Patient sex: M
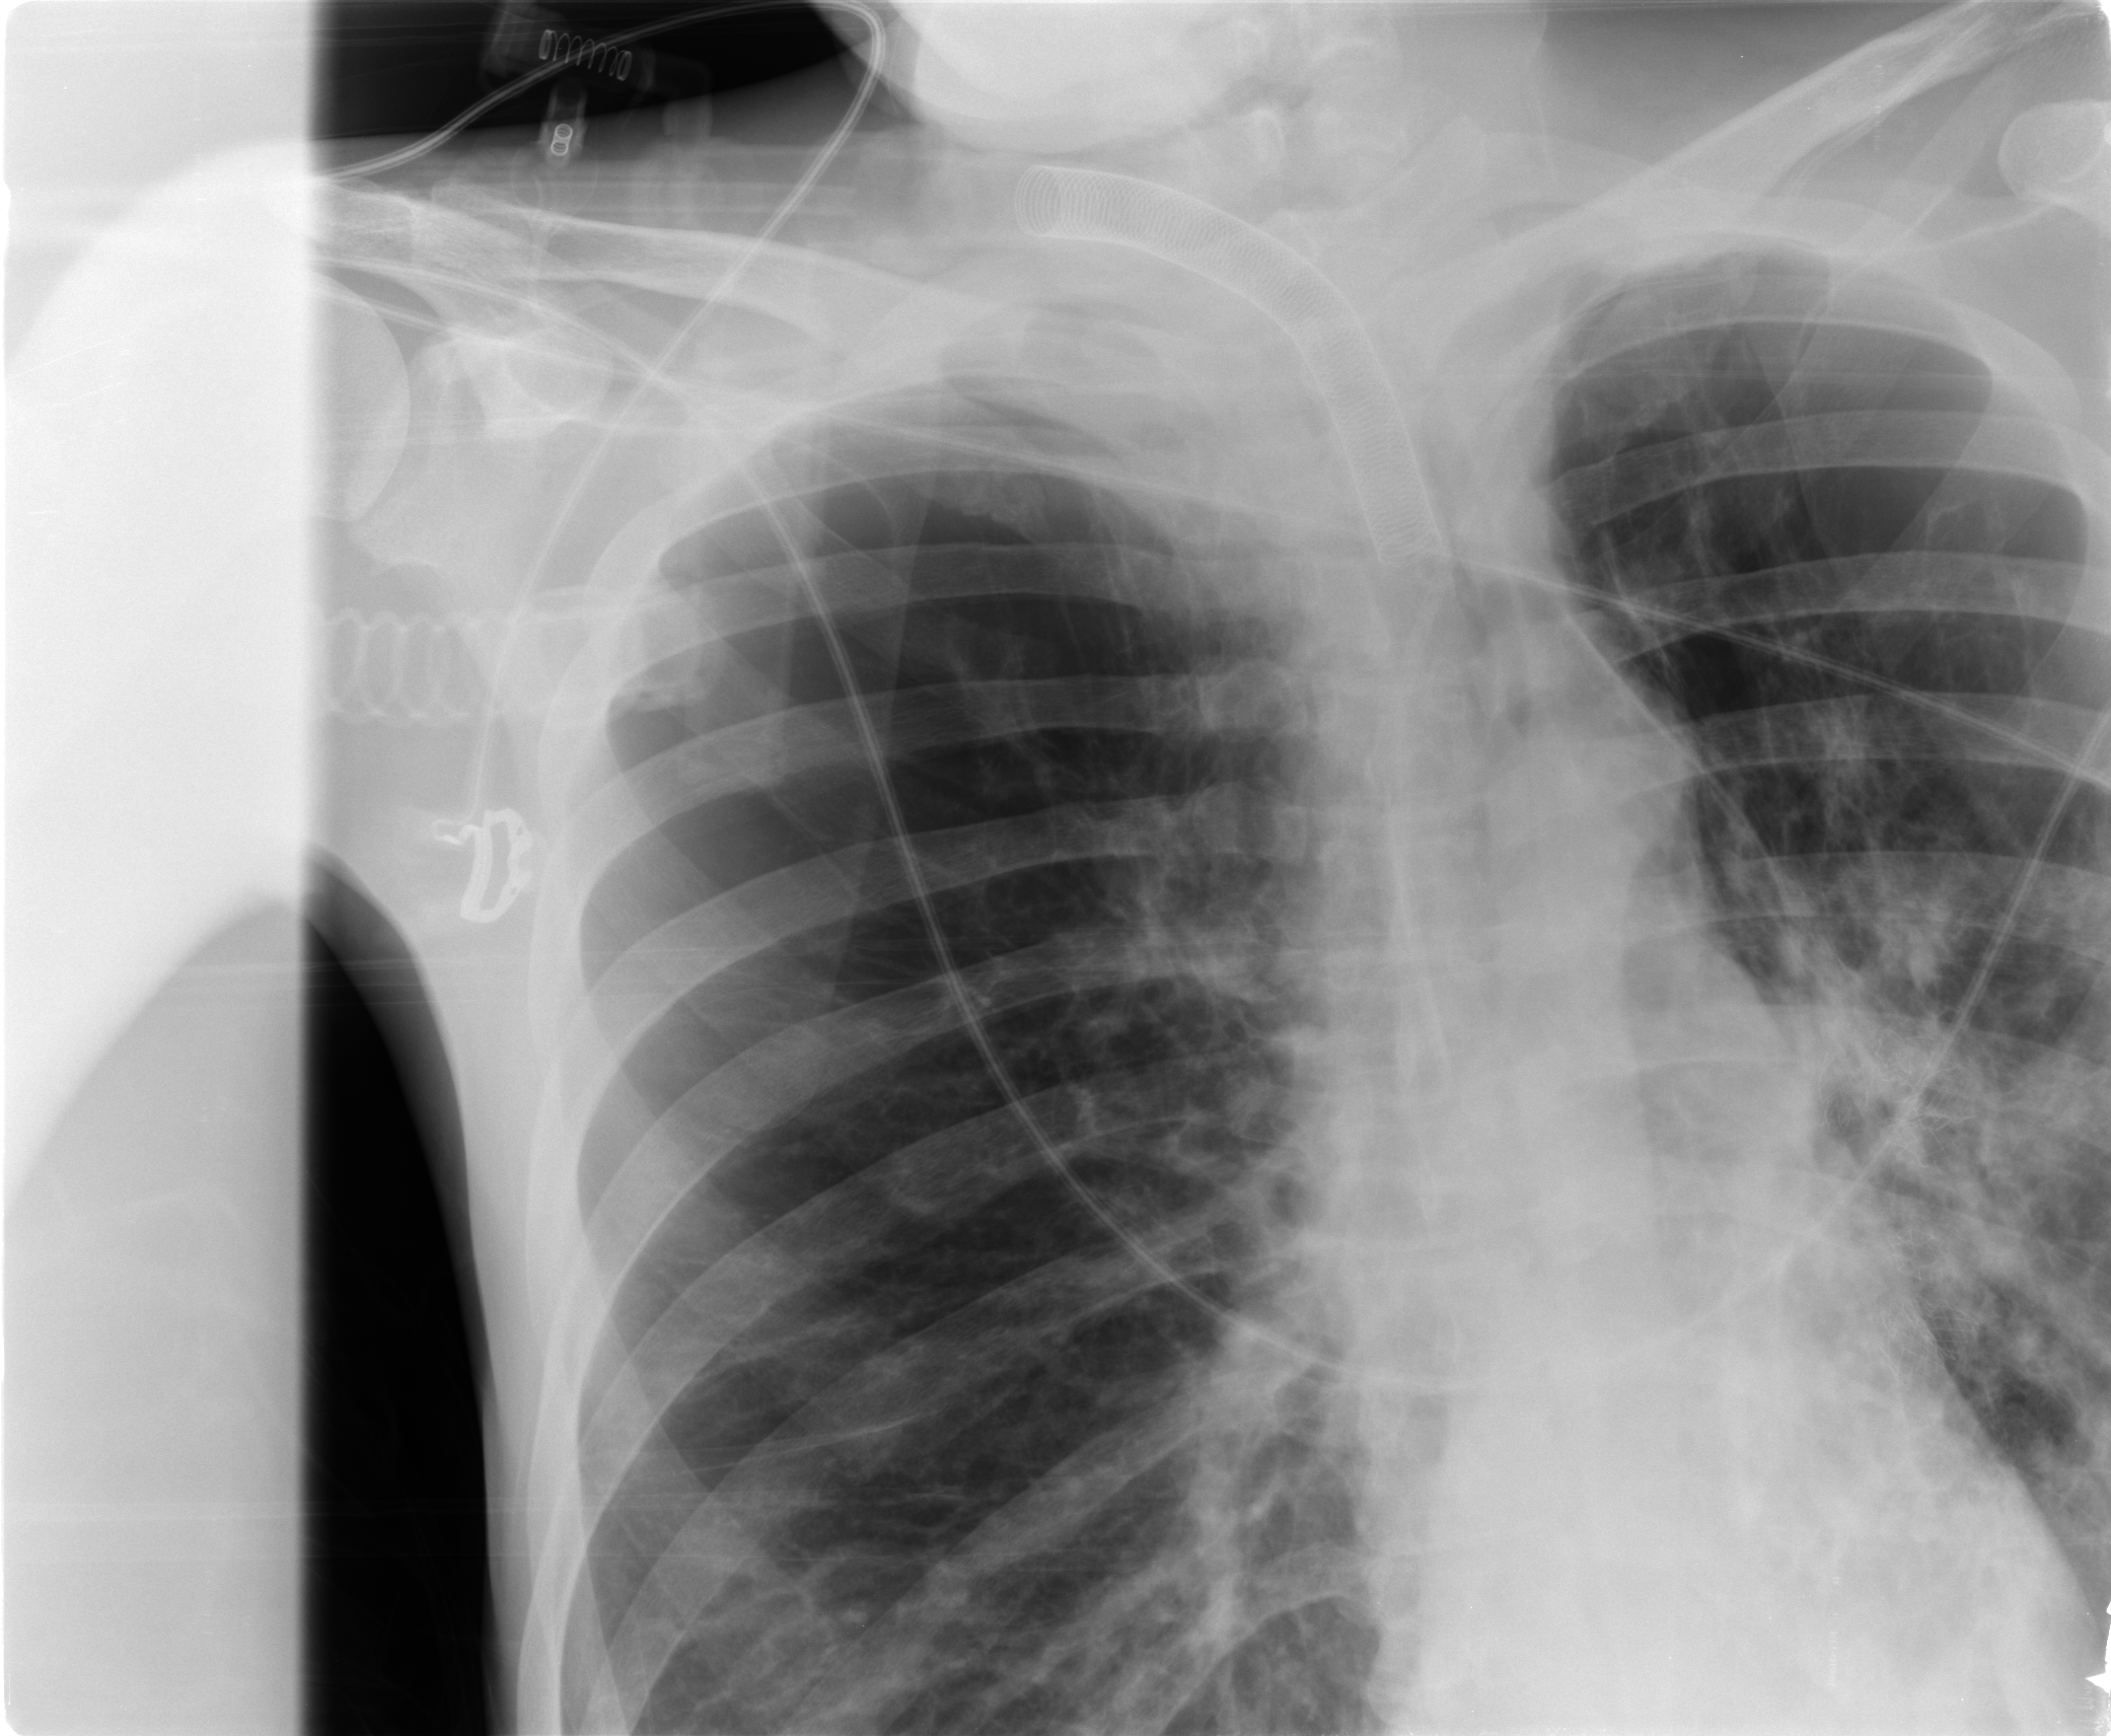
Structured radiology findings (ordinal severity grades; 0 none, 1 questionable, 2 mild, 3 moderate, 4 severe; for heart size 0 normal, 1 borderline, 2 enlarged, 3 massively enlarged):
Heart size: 0
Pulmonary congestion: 0
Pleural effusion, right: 0
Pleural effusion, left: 0
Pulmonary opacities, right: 0
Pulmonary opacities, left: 3
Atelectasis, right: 2
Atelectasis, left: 2